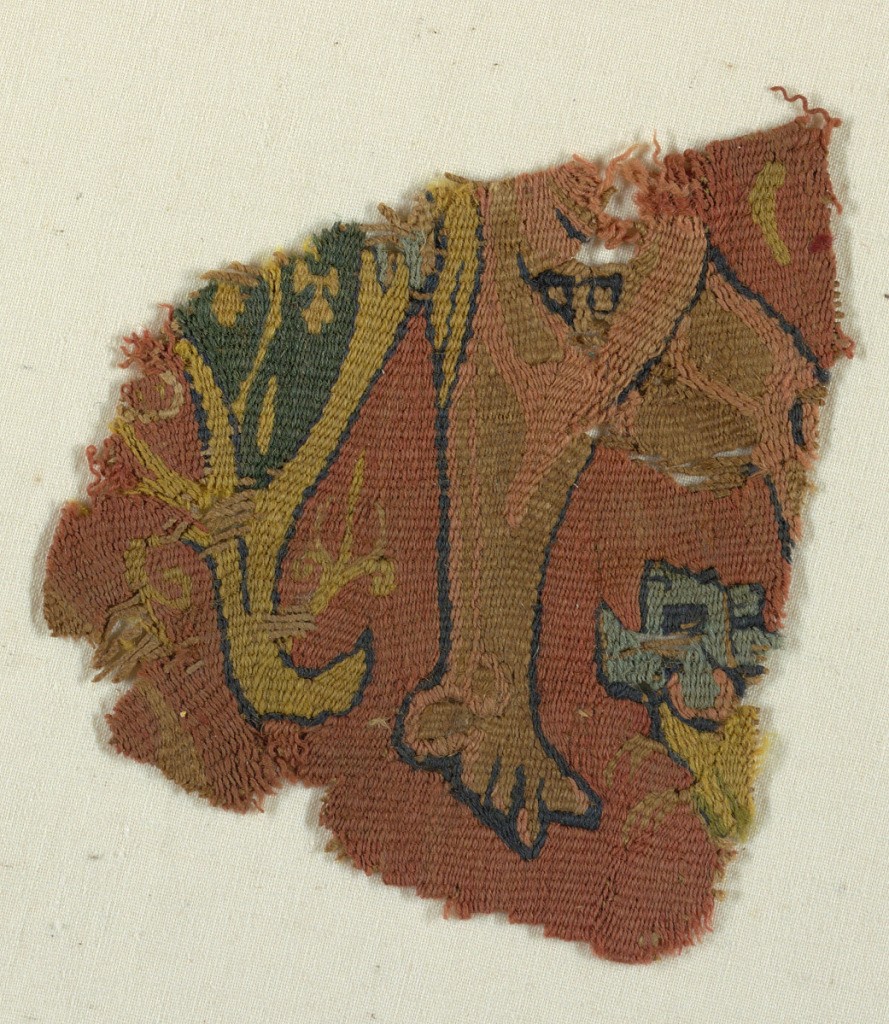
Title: Fragment
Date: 600–800
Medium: wool, linen Technique: tapestry weave
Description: Coptic tapestry-woven fragment showing the foot or paw of an animal outlined in dark brown on an orange ground.